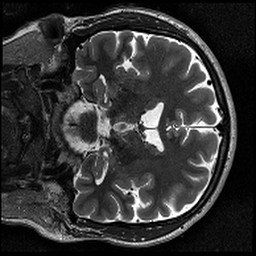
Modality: T2w
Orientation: coronal